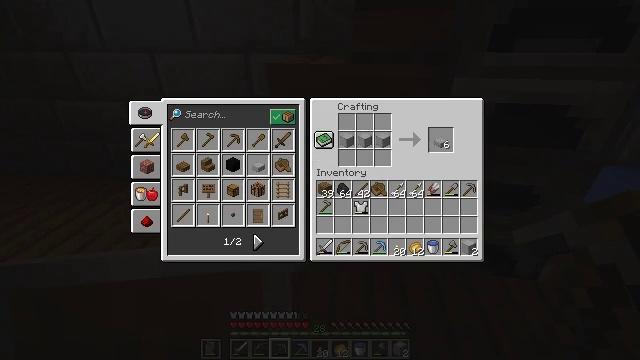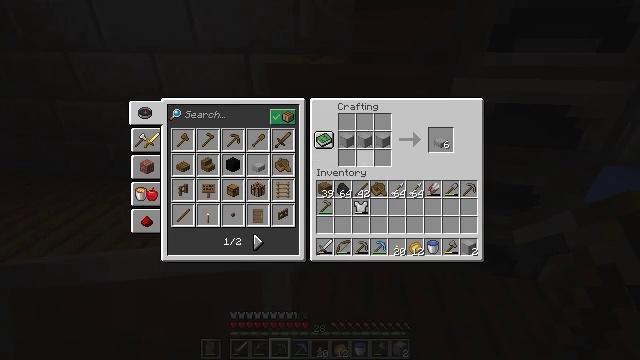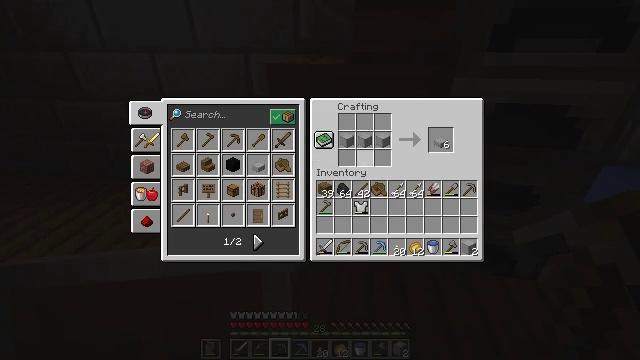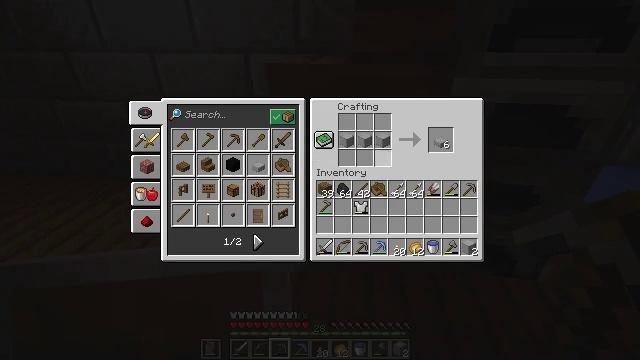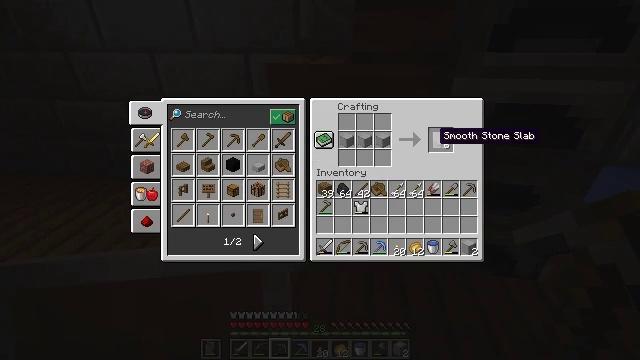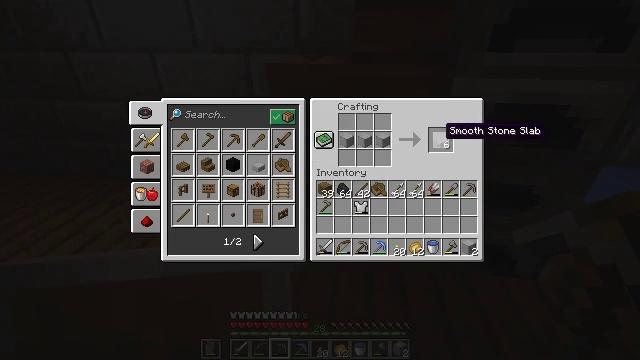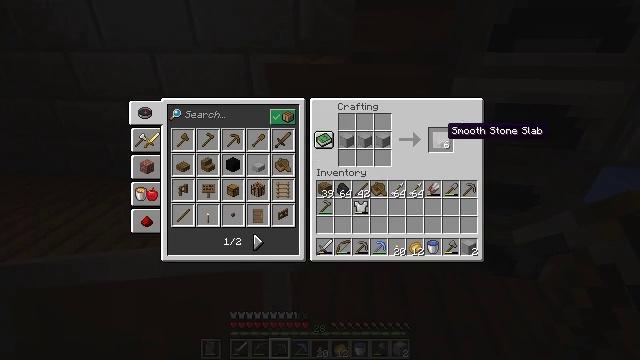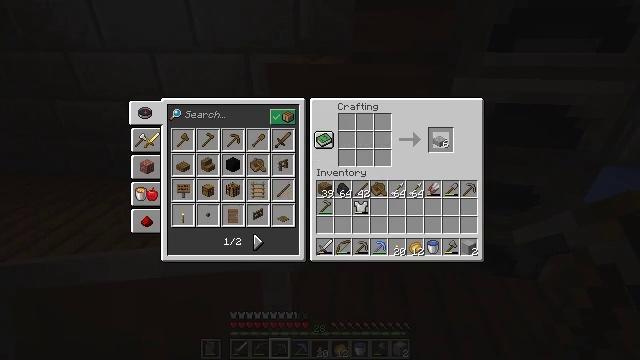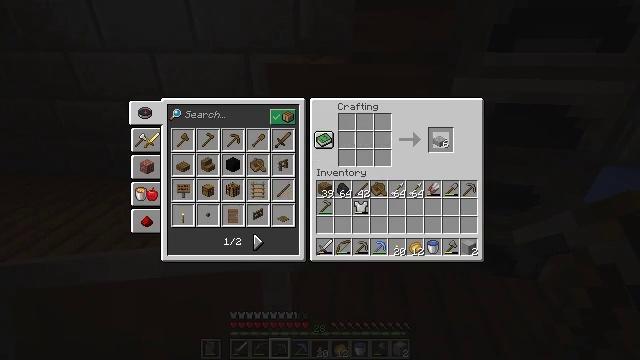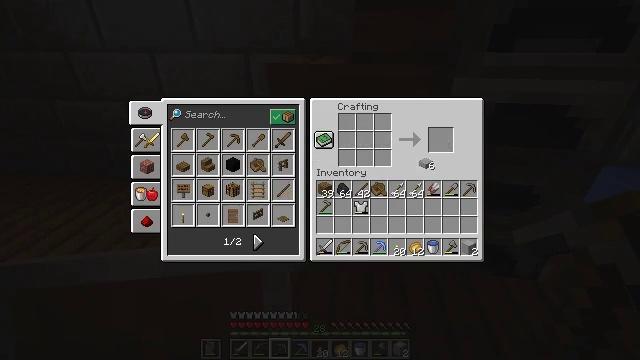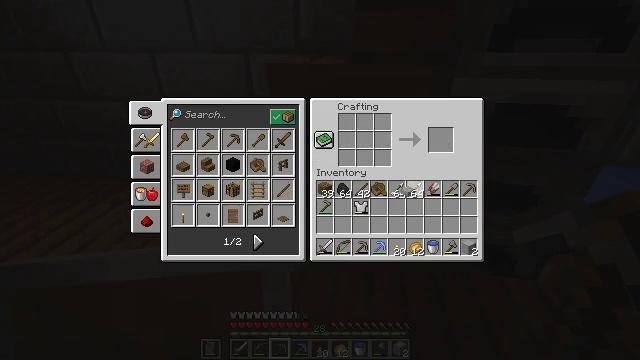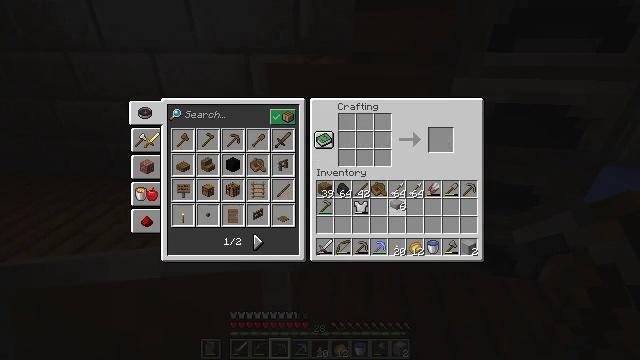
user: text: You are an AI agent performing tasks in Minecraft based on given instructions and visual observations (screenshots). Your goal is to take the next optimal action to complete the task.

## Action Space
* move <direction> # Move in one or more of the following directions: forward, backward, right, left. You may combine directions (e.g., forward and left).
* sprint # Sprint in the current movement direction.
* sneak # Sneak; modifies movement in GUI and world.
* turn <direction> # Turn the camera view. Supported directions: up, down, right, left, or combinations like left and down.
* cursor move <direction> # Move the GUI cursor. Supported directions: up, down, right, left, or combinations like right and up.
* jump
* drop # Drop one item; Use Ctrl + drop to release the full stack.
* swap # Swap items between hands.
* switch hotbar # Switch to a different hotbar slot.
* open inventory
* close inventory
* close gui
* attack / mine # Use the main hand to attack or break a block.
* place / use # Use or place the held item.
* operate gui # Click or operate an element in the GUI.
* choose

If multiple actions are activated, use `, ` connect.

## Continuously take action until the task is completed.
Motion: motion action
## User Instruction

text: Combine materials in the crafting table to get a smooth stone slab.
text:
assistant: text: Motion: no_op
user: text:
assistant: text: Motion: no_op
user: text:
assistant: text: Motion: cursor move right and up
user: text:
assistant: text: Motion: cursor move right and up
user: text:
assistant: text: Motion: no_op
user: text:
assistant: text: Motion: no_op
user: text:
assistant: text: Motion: operate gui
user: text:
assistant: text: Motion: no_op
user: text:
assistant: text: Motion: cursor move left and down
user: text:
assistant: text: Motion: cursor move left and down
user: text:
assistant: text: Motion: cursor move left and down
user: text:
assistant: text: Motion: no_op